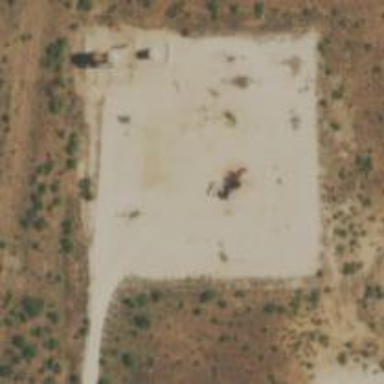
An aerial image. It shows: Petroleum well.